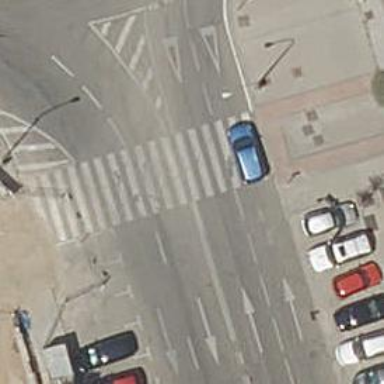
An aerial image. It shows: Crossing with traffic signals.